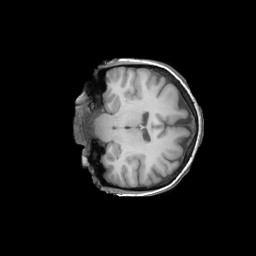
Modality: T1w
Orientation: coronal
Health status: ill
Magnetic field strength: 3 T